Field crop: maize
Growth stage: 2
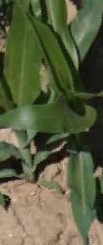
Species: maize